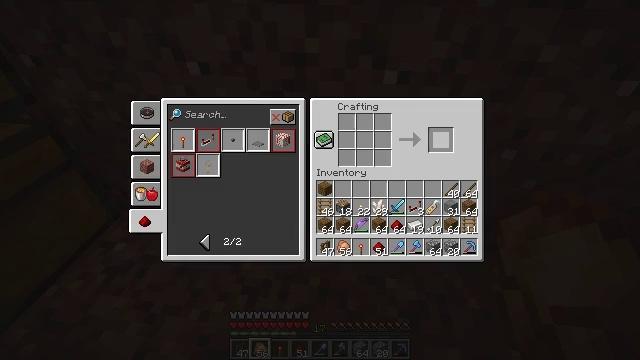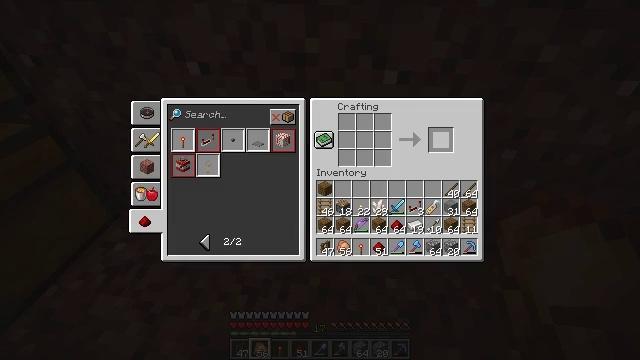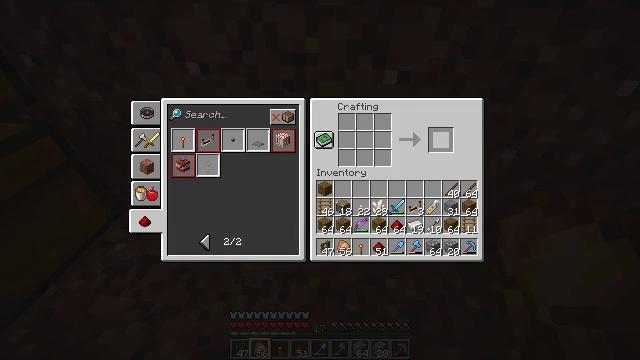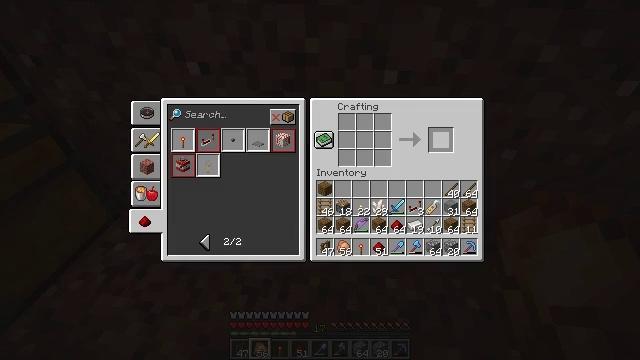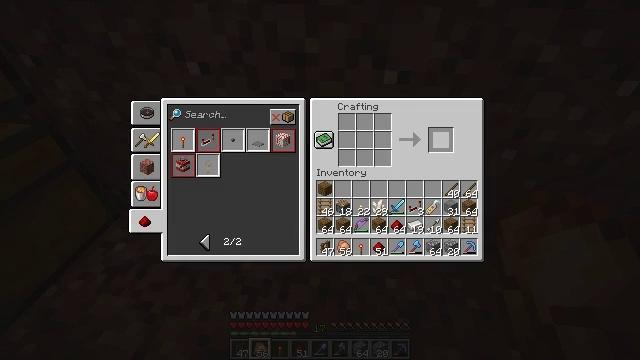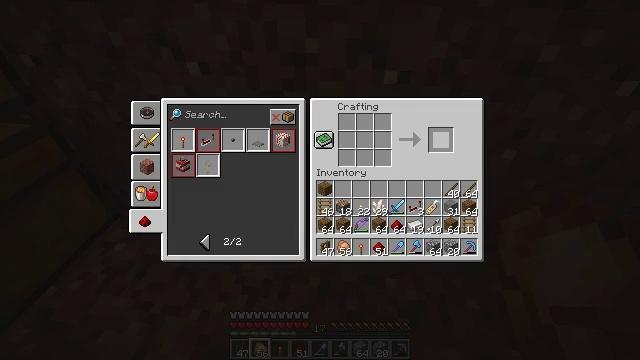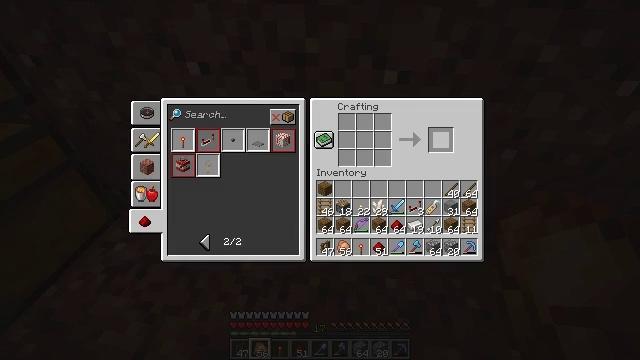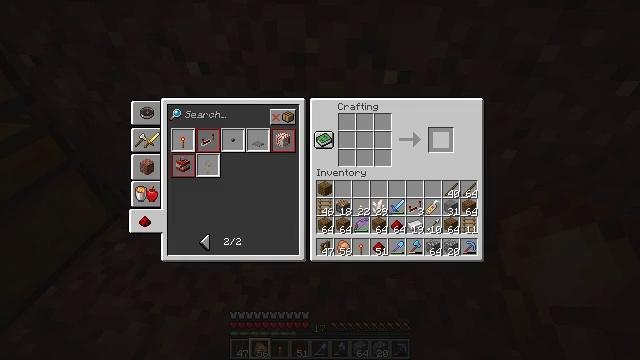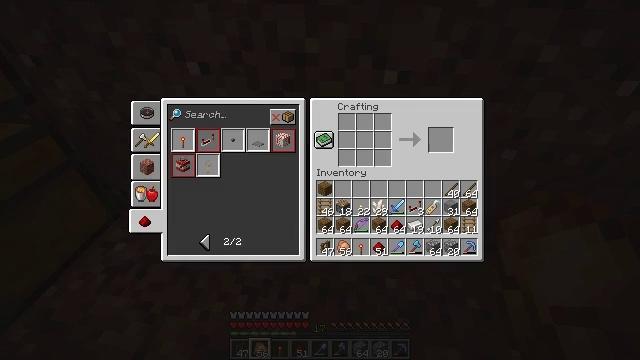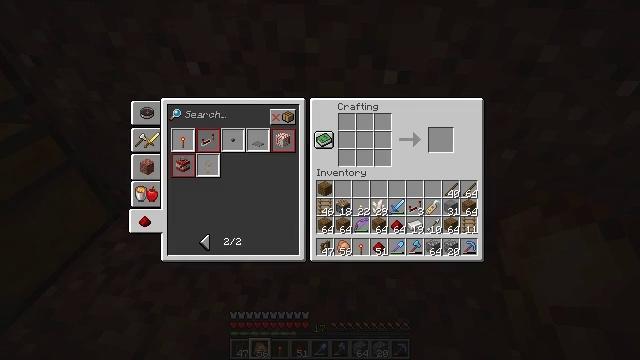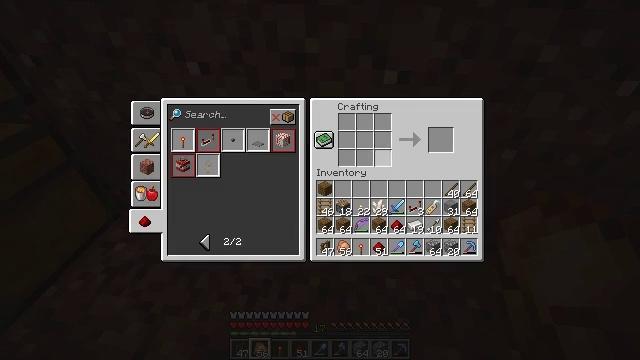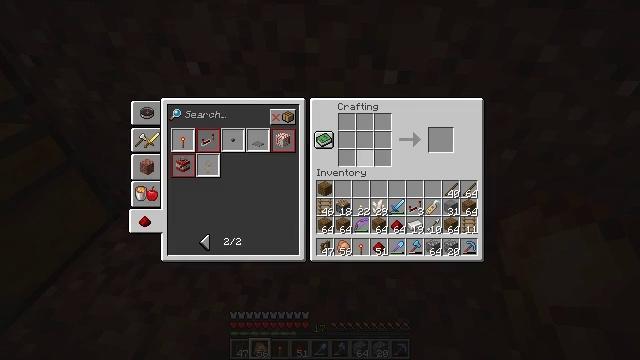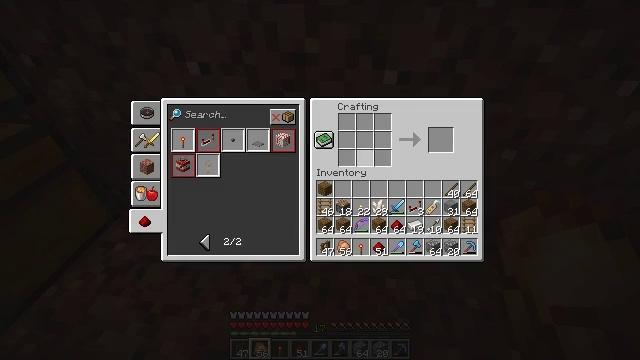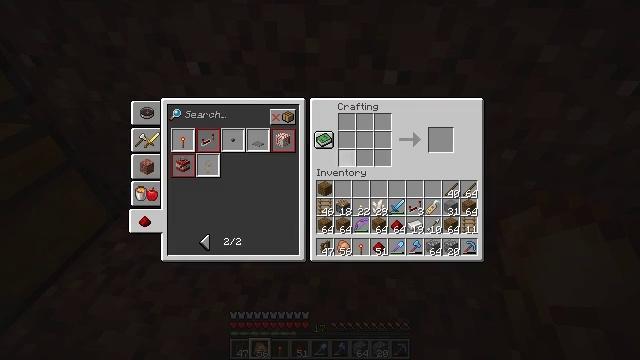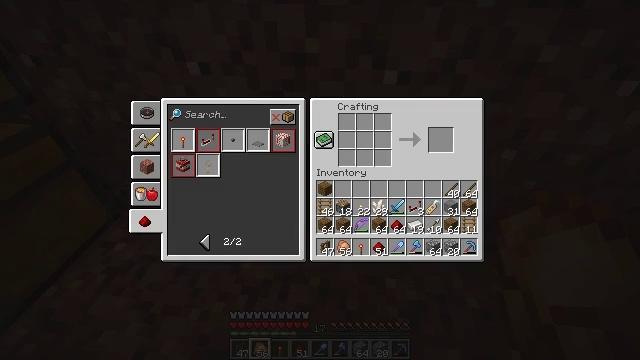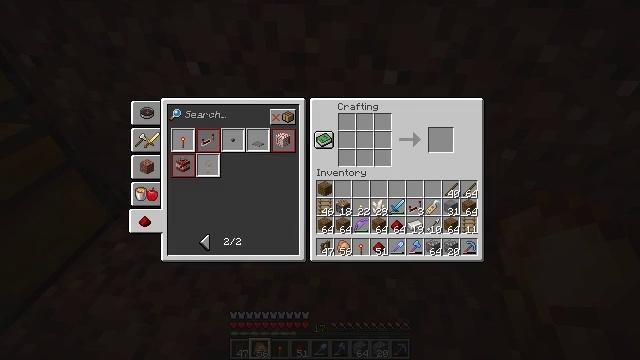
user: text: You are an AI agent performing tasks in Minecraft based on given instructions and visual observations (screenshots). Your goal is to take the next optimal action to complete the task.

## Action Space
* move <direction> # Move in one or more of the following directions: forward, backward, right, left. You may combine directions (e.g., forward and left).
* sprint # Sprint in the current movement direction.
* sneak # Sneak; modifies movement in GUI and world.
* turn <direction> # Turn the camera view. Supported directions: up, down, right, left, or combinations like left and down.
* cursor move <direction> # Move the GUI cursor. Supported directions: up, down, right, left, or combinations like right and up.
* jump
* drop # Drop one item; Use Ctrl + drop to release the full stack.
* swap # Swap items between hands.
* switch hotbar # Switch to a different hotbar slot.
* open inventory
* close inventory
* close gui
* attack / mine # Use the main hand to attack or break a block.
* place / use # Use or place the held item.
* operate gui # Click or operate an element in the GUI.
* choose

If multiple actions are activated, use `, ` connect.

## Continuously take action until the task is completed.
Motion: motion action
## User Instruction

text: Craft the redstone torch with a stick and redstone dust.
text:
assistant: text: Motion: sneak, open gui
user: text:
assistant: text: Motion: sneak
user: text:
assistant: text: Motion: sneak
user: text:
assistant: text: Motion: sneak
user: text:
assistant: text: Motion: sneak
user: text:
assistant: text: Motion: sneak
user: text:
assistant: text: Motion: sneak
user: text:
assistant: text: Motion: cursor move left
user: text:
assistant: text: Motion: cursor move left
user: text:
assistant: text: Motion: cursor move left
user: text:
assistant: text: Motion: cursor move left
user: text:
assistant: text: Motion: no_op
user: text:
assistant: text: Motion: no_op
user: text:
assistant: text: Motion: cursor move left
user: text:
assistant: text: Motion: cursor move left
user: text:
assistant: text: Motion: cursor move left
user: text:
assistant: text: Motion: cursor move left
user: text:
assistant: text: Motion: cursor move left
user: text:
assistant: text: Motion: sneak
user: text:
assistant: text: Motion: sneak
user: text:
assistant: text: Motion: sneak
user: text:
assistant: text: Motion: sneak
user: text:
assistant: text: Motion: sneak
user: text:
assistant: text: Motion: sneak
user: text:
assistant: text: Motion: sneak
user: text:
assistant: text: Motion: sneak
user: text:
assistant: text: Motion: sneak
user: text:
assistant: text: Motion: sneak
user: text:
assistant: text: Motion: sneak
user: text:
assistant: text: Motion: no_op